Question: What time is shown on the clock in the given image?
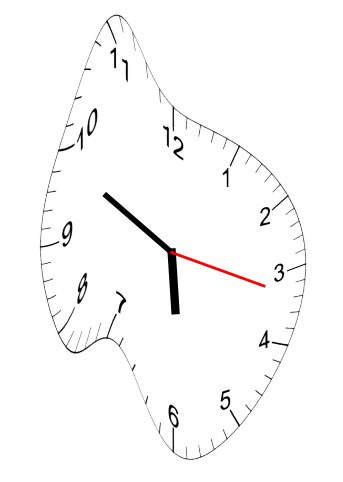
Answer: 05:49:17